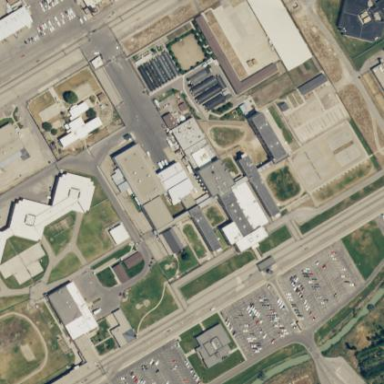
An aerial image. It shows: Prison with surrounding fence.